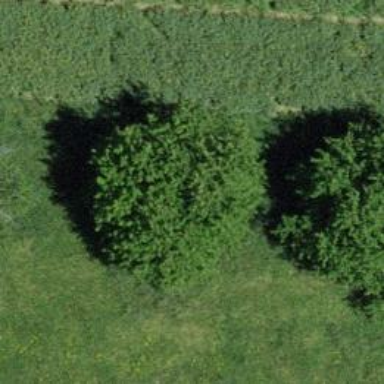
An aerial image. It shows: Agricultural area with deciduous broadleaved trees.